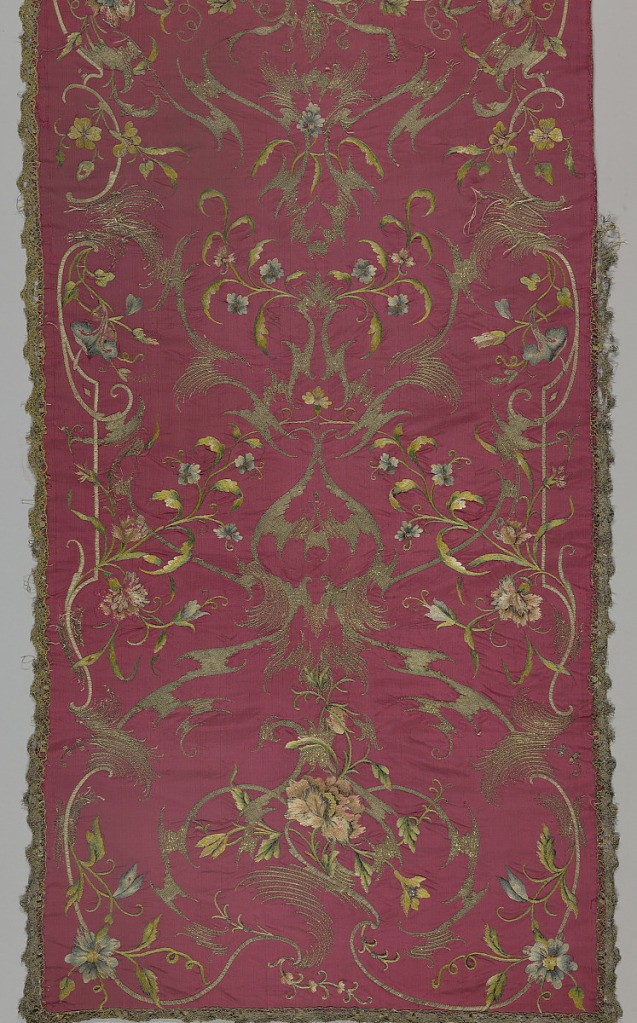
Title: Altar frontal
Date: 1700–1750
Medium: silk, metallic thread, metal sequins Technique: silk embroidery on silk foundation
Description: Altar frontal of red silk grosgrain embroidered in multicolored silks, gold and silver thread and sequins. Central motif of the dove with an allover design of flowers, fruit, and grain. Edged with gold lace and lined with red taffeta.